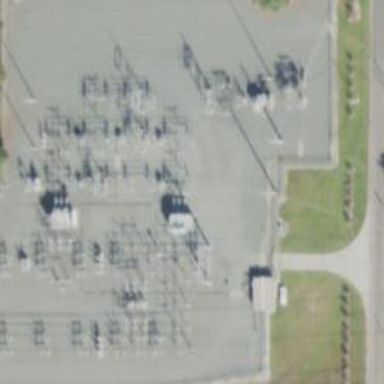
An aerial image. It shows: Switch for power supply.